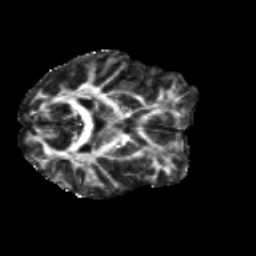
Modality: FA
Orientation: axial
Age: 19
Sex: male
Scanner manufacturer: siemens
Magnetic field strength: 3 T
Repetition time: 8.8 s
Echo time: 0.085 s